Question: I am trying to sync a git repo online via bitbucket. I have got in a bit of a tangle with it all, transferring the bitbucket repo to a team, changing the remotes of the repo etc... and now when I try to upload to bitbucket, it says '" ! [rejected] master -> master (non-fast-forward)"'. I have done git pull, and everything is mergoed ok as far as I can see. I am hoping that if I get my 'master' tag back in line with my 'HEAD' it will all work out again.
This is how it looks in my git client - but I am happy using the command line (which I actually use more often).

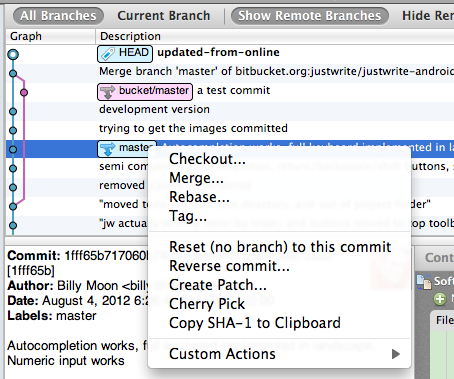
Answer: Being on master, fast forward to the commit that has the HEAD label on it, for example using 'git merge <commit>'. Then push it, 'git push bucket master'.
As it seems that you are currently on a detached HEAD (I guess that's what the HEAD label means), select the HEAD commit in your GUI and write down the hash of that commit. Then you can merge to that one.